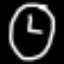
Label: clock